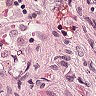
Metastatic tissue present: no